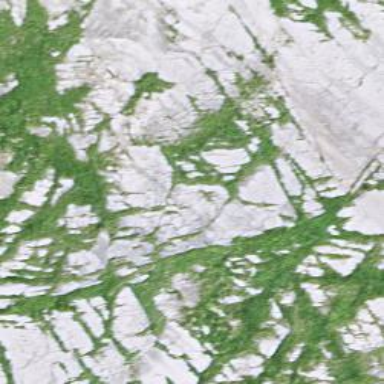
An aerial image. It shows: Cliff in nature.